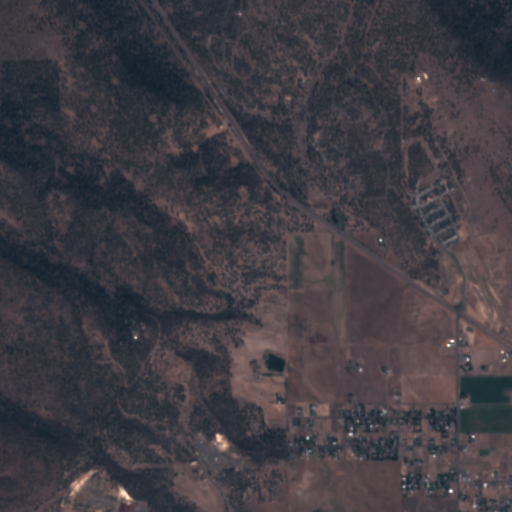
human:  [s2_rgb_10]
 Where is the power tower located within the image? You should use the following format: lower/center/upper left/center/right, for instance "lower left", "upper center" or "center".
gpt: The power tower is located in the lower of the image.
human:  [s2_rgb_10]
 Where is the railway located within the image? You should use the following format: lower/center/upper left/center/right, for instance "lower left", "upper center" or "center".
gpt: The railway is located in the lower right of the image.
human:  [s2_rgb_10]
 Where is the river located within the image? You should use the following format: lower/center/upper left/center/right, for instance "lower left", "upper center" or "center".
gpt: The river is located in the lower of the image.
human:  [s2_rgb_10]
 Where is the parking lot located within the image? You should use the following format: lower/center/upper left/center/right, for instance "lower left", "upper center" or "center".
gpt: There is no parking lot in the image.